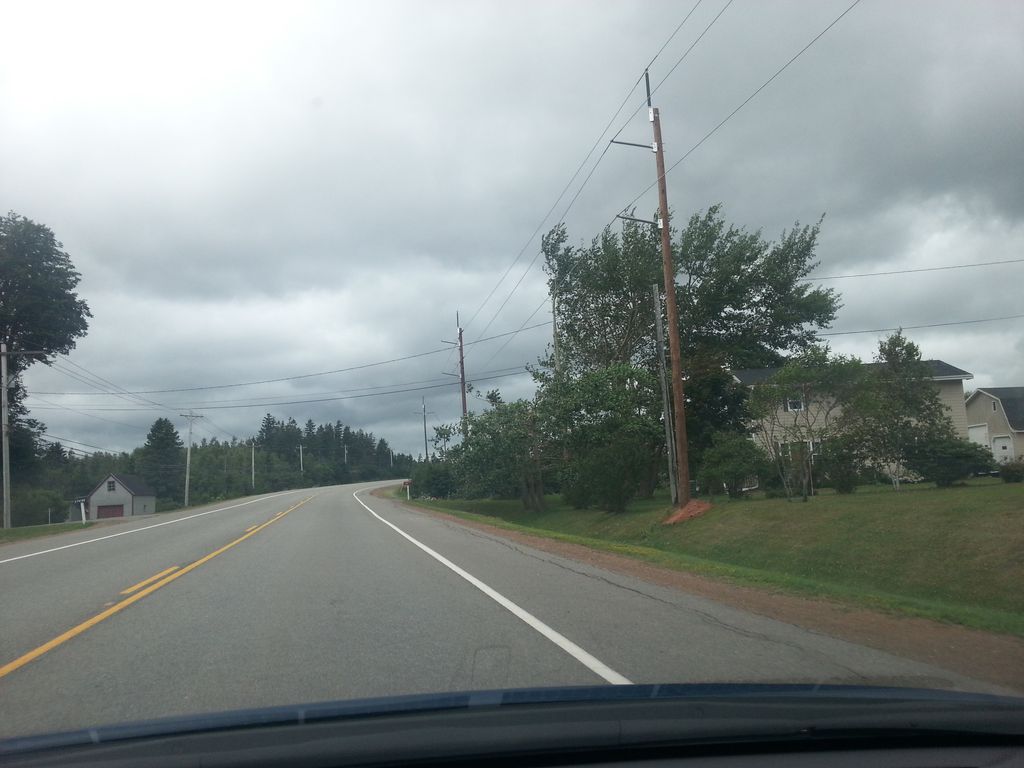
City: charlottetown